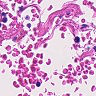
Metastatic tissue present: no